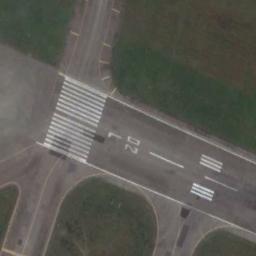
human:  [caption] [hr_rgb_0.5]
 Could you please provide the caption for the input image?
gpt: Several complex staggered runways are next to large green lawns with white '02L' and short-line signs on the runway .

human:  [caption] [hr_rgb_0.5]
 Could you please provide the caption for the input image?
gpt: The grass is beside the runway .

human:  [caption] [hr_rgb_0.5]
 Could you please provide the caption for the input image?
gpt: The runway has a threshold marking and two touchdown zone markings and the designation marking is 02L .

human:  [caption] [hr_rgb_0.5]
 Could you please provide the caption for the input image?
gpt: The runway is on the grass .

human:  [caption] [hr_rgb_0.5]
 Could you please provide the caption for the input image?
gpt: There are some green lawns beside the runway .